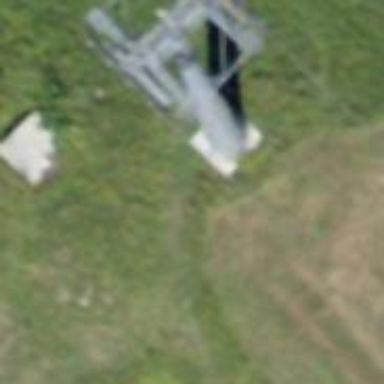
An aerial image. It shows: Pylon for aerialway.